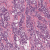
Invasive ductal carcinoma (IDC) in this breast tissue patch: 1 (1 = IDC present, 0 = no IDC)